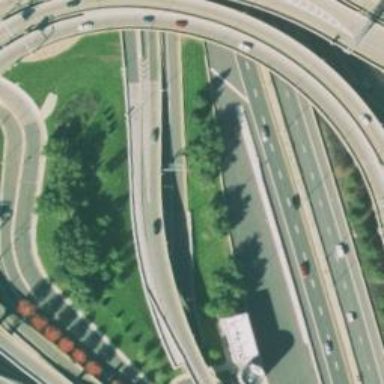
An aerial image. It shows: Bridge over motorway link with asphalt surface.